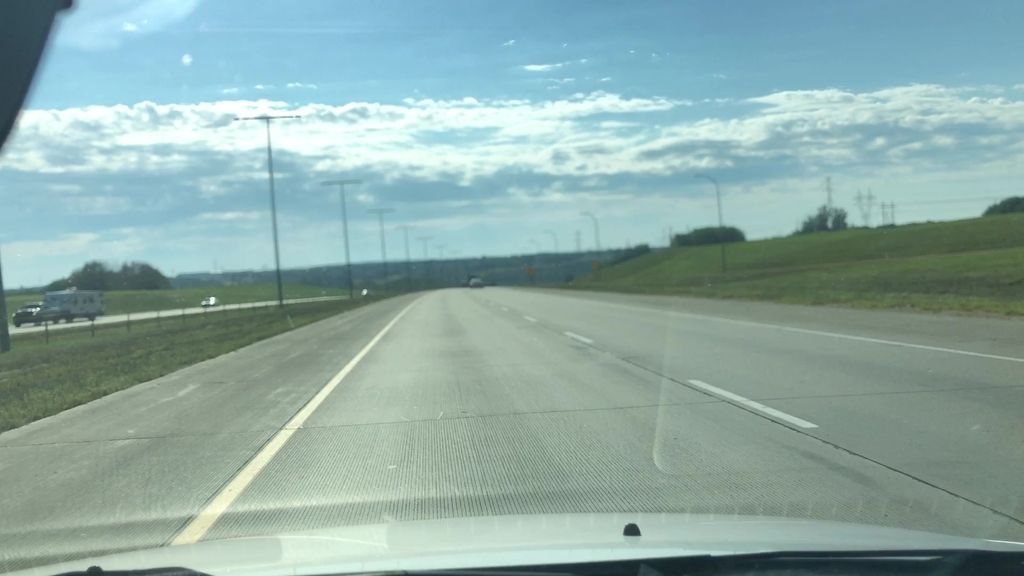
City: edmonton